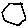
Label: hexagon